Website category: sports
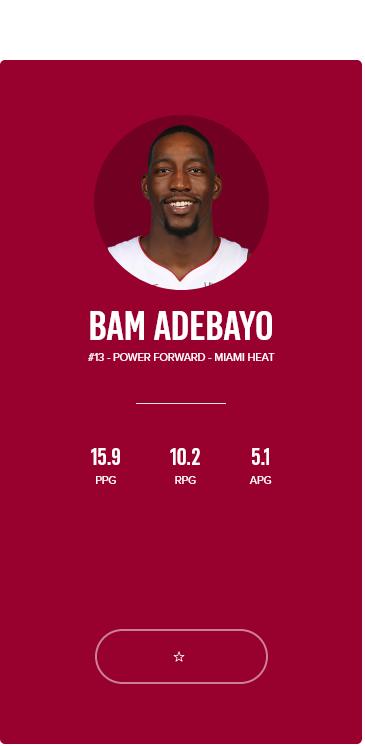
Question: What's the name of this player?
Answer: BAM ADEBAYO

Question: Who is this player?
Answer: BAM ADEBAYO

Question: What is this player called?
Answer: BAM ADEBAYO

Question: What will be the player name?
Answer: BAM ADEBAYO

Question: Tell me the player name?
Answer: BAM ADEBAYO

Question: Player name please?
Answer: BAM ADEBAYO

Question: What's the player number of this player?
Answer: #13

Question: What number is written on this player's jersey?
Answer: #13

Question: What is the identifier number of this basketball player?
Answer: #13

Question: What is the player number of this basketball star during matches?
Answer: #13

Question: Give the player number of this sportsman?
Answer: #13

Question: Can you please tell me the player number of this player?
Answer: #13

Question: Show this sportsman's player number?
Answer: #13

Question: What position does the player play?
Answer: POWER FORWARD

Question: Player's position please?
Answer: POWER FORWARD

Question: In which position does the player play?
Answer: POWER FORWARD

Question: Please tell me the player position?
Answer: POWER FORWARD

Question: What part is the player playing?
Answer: POWER FORWARD

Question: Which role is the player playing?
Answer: POWER FORWARD

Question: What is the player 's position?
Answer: POWER FORWARD

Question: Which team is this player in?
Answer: MIAMI HEAT

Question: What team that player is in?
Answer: MIAMI HEAT

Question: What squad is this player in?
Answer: MIAMI HEAT

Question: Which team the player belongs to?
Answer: MIAMI HEAT

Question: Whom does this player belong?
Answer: MIAMI HEAT

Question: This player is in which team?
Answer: MIAMI HEAT

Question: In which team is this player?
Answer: MIAMI HEAT

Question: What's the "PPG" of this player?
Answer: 15.9

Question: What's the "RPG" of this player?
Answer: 10.2

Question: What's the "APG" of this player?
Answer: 5.1

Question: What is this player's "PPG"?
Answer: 15.9

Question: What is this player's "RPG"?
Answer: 10.2

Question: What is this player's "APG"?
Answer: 5.1

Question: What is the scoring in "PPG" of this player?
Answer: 15.9

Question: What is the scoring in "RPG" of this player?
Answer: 10.2

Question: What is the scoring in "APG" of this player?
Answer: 5.1

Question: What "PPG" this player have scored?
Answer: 15.9

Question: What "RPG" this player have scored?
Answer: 10.2

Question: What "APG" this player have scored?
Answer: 5.1

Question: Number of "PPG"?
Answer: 15.9

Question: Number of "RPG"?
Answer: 10.2

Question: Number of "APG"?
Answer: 5.1

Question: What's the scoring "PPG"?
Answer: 15.9

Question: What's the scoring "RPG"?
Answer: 10.2

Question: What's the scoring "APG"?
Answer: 5.1